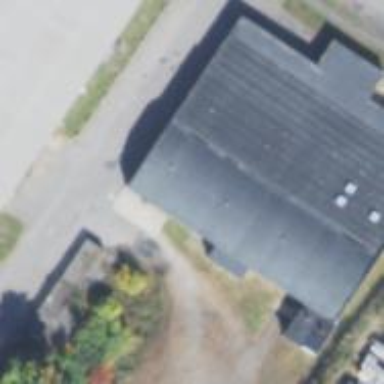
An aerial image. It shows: Garden centre housed in building.